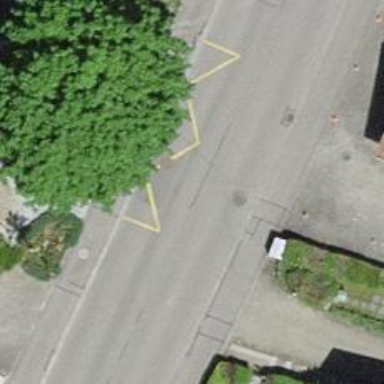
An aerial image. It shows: Bus stop with designated public transport stop position.